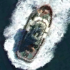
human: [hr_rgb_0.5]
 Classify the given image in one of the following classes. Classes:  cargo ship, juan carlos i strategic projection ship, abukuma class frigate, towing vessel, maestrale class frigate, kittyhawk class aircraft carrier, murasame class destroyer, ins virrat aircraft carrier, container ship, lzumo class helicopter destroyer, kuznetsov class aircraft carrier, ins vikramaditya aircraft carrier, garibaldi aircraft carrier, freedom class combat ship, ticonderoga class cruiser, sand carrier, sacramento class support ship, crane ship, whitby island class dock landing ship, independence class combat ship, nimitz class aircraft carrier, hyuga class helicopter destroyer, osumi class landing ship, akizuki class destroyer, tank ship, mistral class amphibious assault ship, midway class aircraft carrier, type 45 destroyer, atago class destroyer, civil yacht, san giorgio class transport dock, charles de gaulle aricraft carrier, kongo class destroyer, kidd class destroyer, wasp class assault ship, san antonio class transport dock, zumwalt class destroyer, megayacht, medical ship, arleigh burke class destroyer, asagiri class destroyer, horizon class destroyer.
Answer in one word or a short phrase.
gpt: Towing vessel